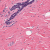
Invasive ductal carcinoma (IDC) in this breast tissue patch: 0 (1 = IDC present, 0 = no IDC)